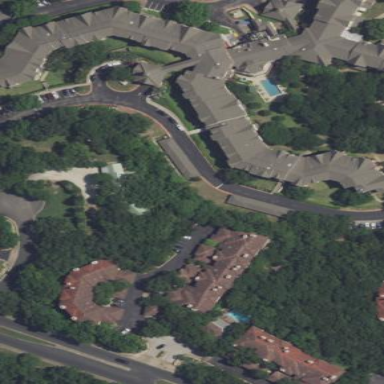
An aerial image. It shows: Nursing home building.